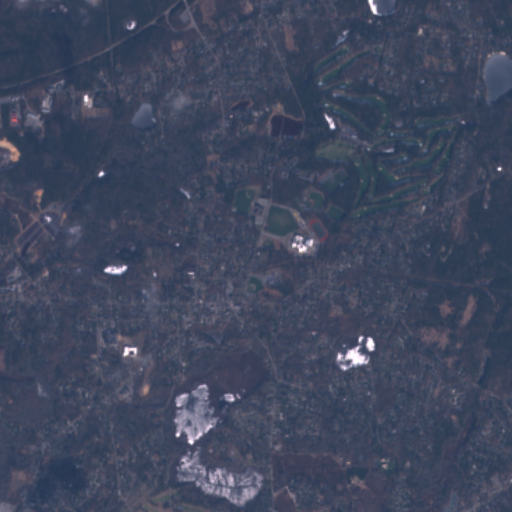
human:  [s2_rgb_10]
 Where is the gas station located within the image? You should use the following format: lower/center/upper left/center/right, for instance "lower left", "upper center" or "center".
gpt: The gas station is located in the upper center of the image.
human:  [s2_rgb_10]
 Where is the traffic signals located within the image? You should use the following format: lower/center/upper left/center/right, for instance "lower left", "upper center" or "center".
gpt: The traffic signals is located in the upper center of the image.
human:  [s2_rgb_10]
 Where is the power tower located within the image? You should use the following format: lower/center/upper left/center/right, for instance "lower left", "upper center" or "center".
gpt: There is no power tower in the image.